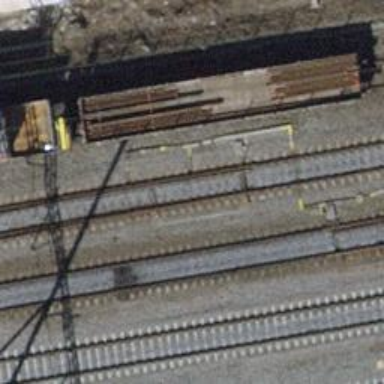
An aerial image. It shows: Railway switch.